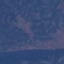
Land use / land cover: HerbaceousVegetation